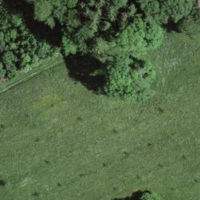
EUNIS habitat code: 44
Species observed at this site:
Prunus spinosa
Acer pseudoplatanus